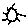
Label: sun